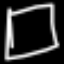
Label: square